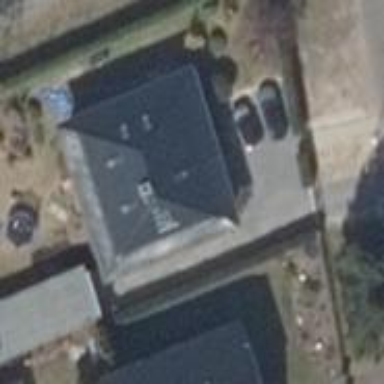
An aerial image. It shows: Detached building with pyramidal roof shape.